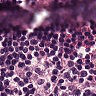
Metastatic tissue present: no